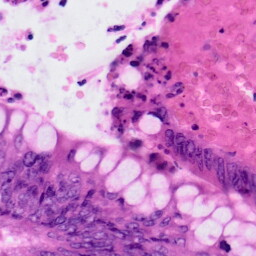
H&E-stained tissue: Colon